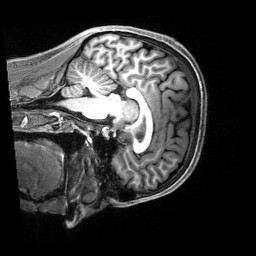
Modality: T1w
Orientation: sagittal
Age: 30
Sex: male
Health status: healthy
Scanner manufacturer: siemens
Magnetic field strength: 3 T
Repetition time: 2.5 s
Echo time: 0.00222 s